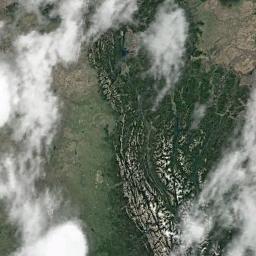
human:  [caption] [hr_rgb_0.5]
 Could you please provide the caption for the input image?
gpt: The white cloud is above green land .

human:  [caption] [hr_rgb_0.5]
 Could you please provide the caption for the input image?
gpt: The stratocumulus are located above the land covered by some vegetation .

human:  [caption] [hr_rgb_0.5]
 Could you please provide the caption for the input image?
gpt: White clouds on green land .

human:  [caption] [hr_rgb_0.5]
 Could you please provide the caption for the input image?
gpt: There were thick clouds in the air, And we could barely see anything on the ground .

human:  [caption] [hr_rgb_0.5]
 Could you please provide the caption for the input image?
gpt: There are some gray and white clouds over some green lands .